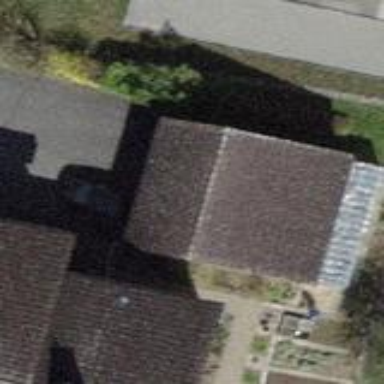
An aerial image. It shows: Garage building.